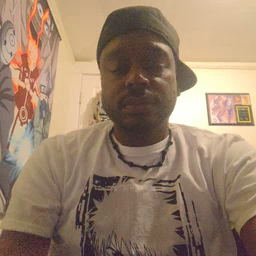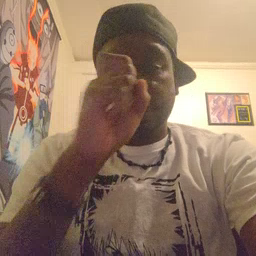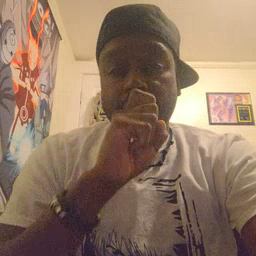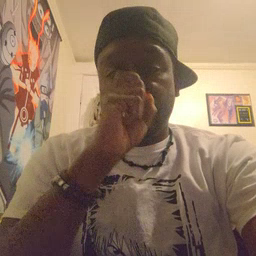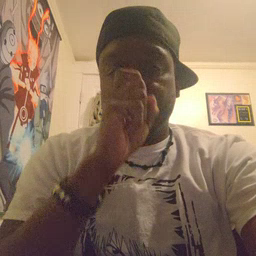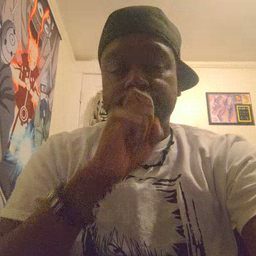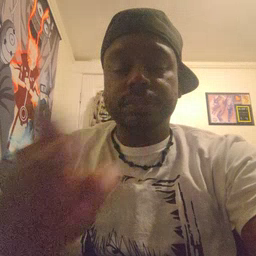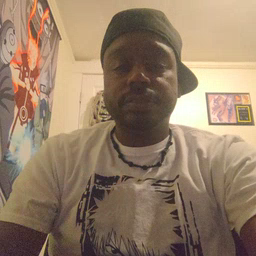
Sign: doll